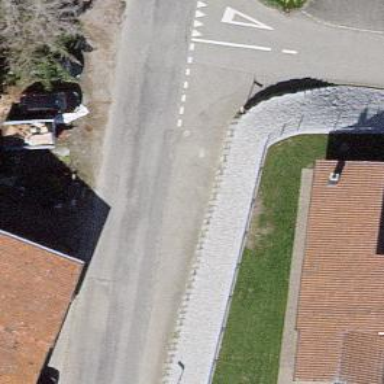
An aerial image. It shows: Bus stop with platform for public transport.